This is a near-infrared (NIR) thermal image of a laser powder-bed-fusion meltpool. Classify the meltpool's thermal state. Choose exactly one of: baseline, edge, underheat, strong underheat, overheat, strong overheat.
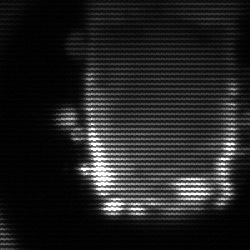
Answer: baseline